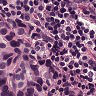
Metastatic tissue present: yes